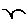
Label: bird